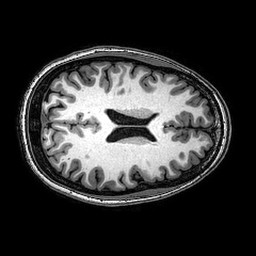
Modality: T1w
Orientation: axial
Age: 24
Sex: female
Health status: healthy
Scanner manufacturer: philips
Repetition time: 0.00815 s
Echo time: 0.00375 s